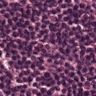
Metastatic tissue present: no